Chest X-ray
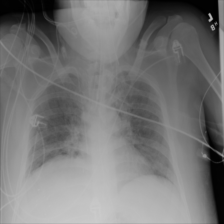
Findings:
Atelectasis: negative
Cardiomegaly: negative
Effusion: negative
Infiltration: positive
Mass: negative
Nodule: negative
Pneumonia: negative
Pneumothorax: negative
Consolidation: negative
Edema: negative
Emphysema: negative
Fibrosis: negative
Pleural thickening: negative
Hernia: negative